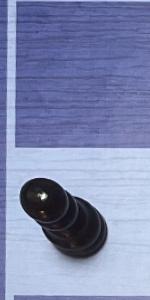
Label: Pawn_Black